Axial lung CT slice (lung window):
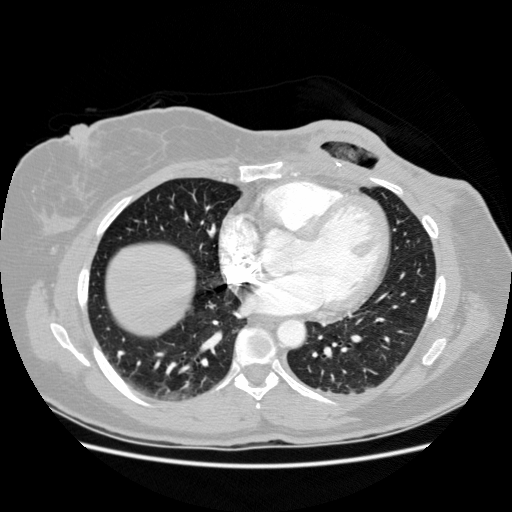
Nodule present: no